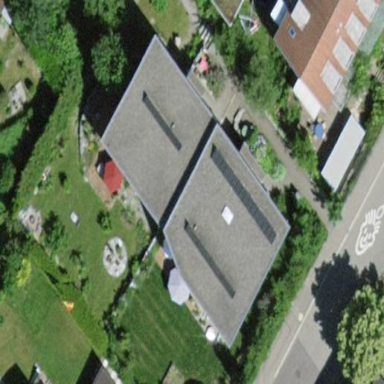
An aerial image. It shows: Simple and straightforward house.